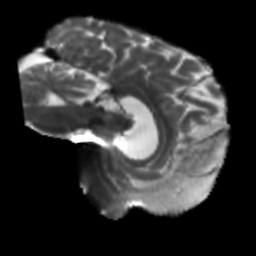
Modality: T2w
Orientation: sagittal
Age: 56
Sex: male
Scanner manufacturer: siemens
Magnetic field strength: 3 T
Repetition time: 5.47 s
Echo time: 0.0854 s